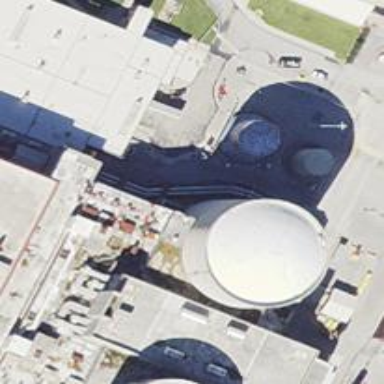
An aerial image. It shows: Nuclear power generator.